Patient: sex M, age 52
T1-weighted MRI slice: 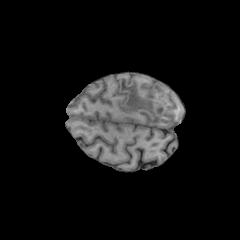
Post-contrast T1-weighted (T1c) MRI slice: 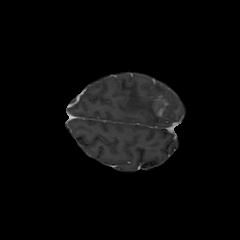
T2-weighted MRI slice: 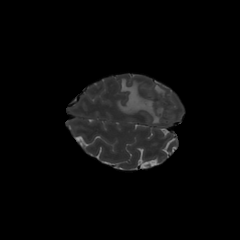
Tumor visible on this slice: yes
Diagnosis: Glioblastoma, IDH-wildtype
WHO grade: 4